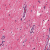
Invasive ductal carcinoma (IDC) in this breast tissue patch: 0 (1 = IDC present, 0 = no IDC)